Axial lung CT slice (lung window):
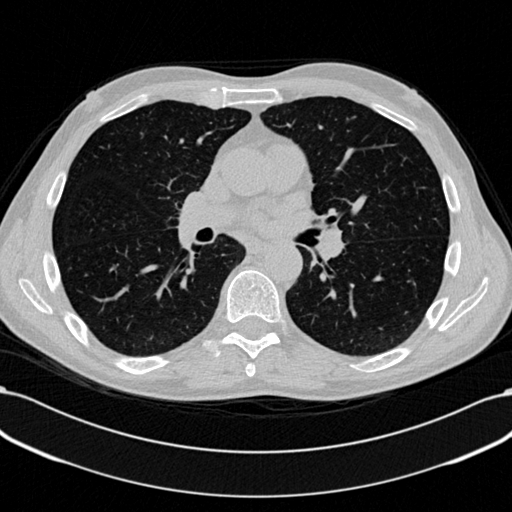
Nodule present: no